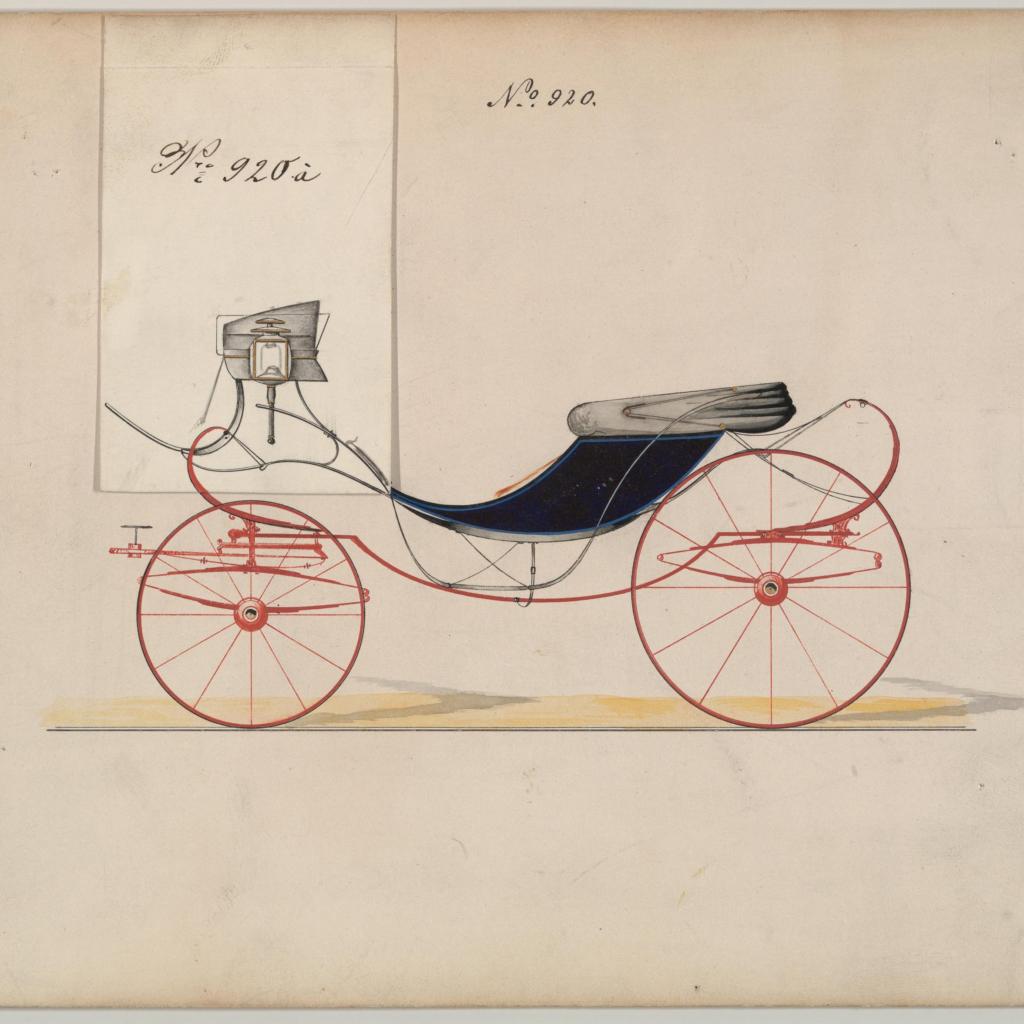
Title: Eight Spring Victoria #920
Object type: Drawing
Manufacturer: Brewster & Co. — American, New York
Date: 1850–74
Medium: Pen and black ink, watercolor and gouache with gum arabic
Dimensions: sheet: 6 15/16 x 9 7/8 in. (17.6 x 25.1 cm)
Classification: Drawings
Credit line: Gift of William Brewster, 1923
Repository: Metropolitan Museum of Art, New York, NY